Field crop: maize
Growth stage: 2
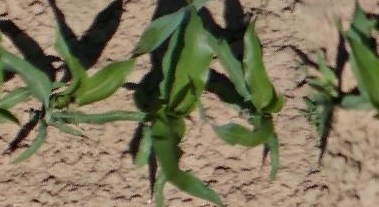
Species: maize